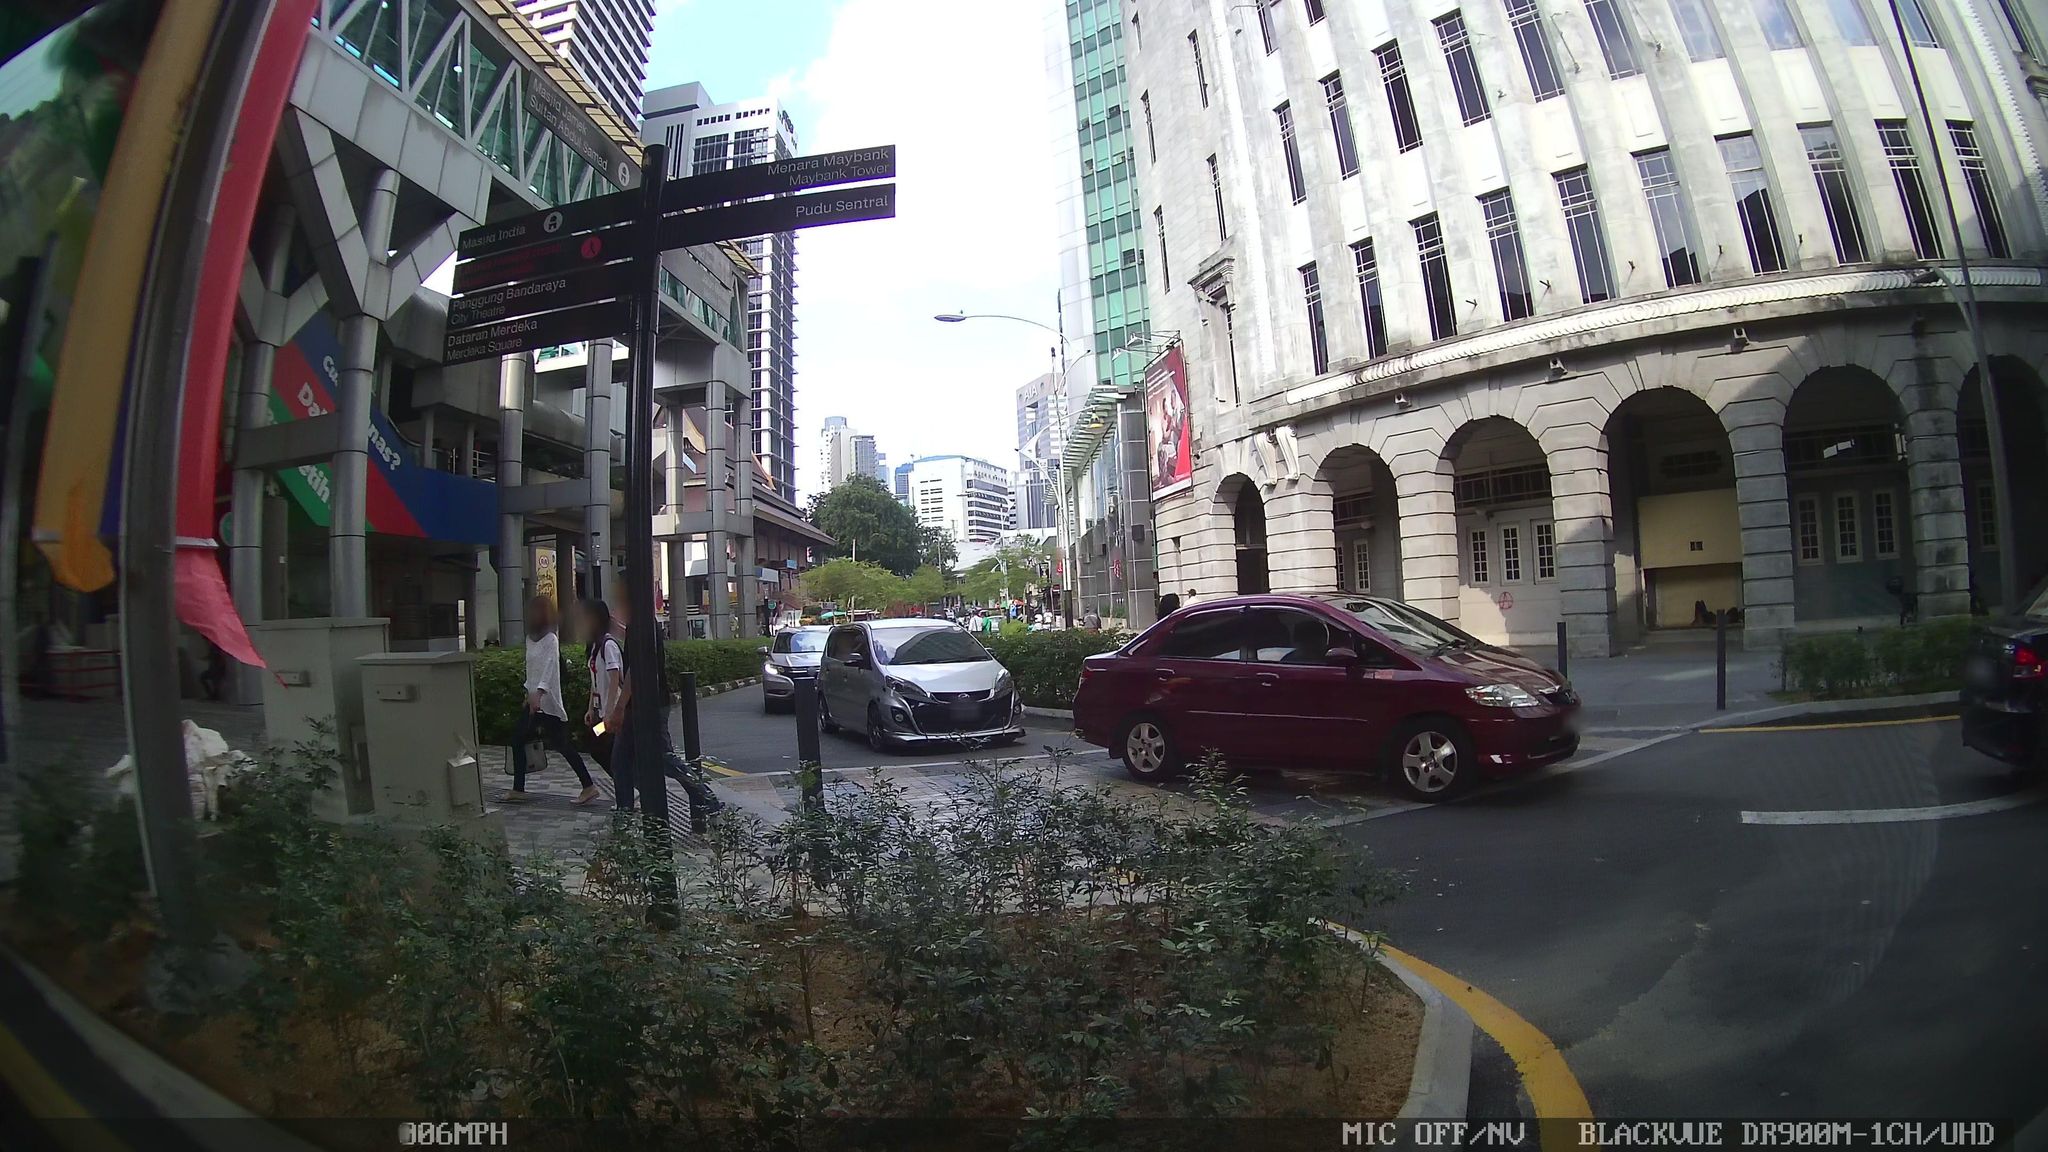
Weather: snowy
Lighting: day
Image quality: good
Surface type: driving surface
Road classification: steps, corridor
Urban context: urban centre
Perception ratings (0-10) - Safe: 7.82, Lively: 9.24, Beautiful: 5.59, Boring: 4.56, Depressing: 2.01, Wealthy: 4.14